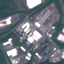
Label: Industrial